Question: I have some distances in Excel in the following format

I need to create a heatmap in Excel or in any other tool, so that I would be able to differentiate the values from each of the data.
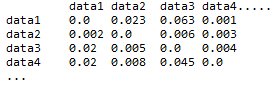
Answer: You could also apply conditional formatting to your table. Just select one of the preset "Color Scales" rules. This won't create your heat map as a graphic, but rather it will be built into the cells in your worksheet. See <URL> to a previous question on SuperUser. You can avoid all the data transformation steps I describe there because your data is already in the right form to do this.